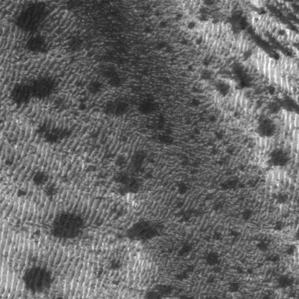
Label: frost